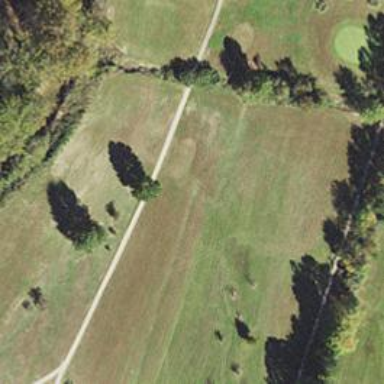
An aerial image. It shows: Footway that resembles golf path.